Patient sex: M
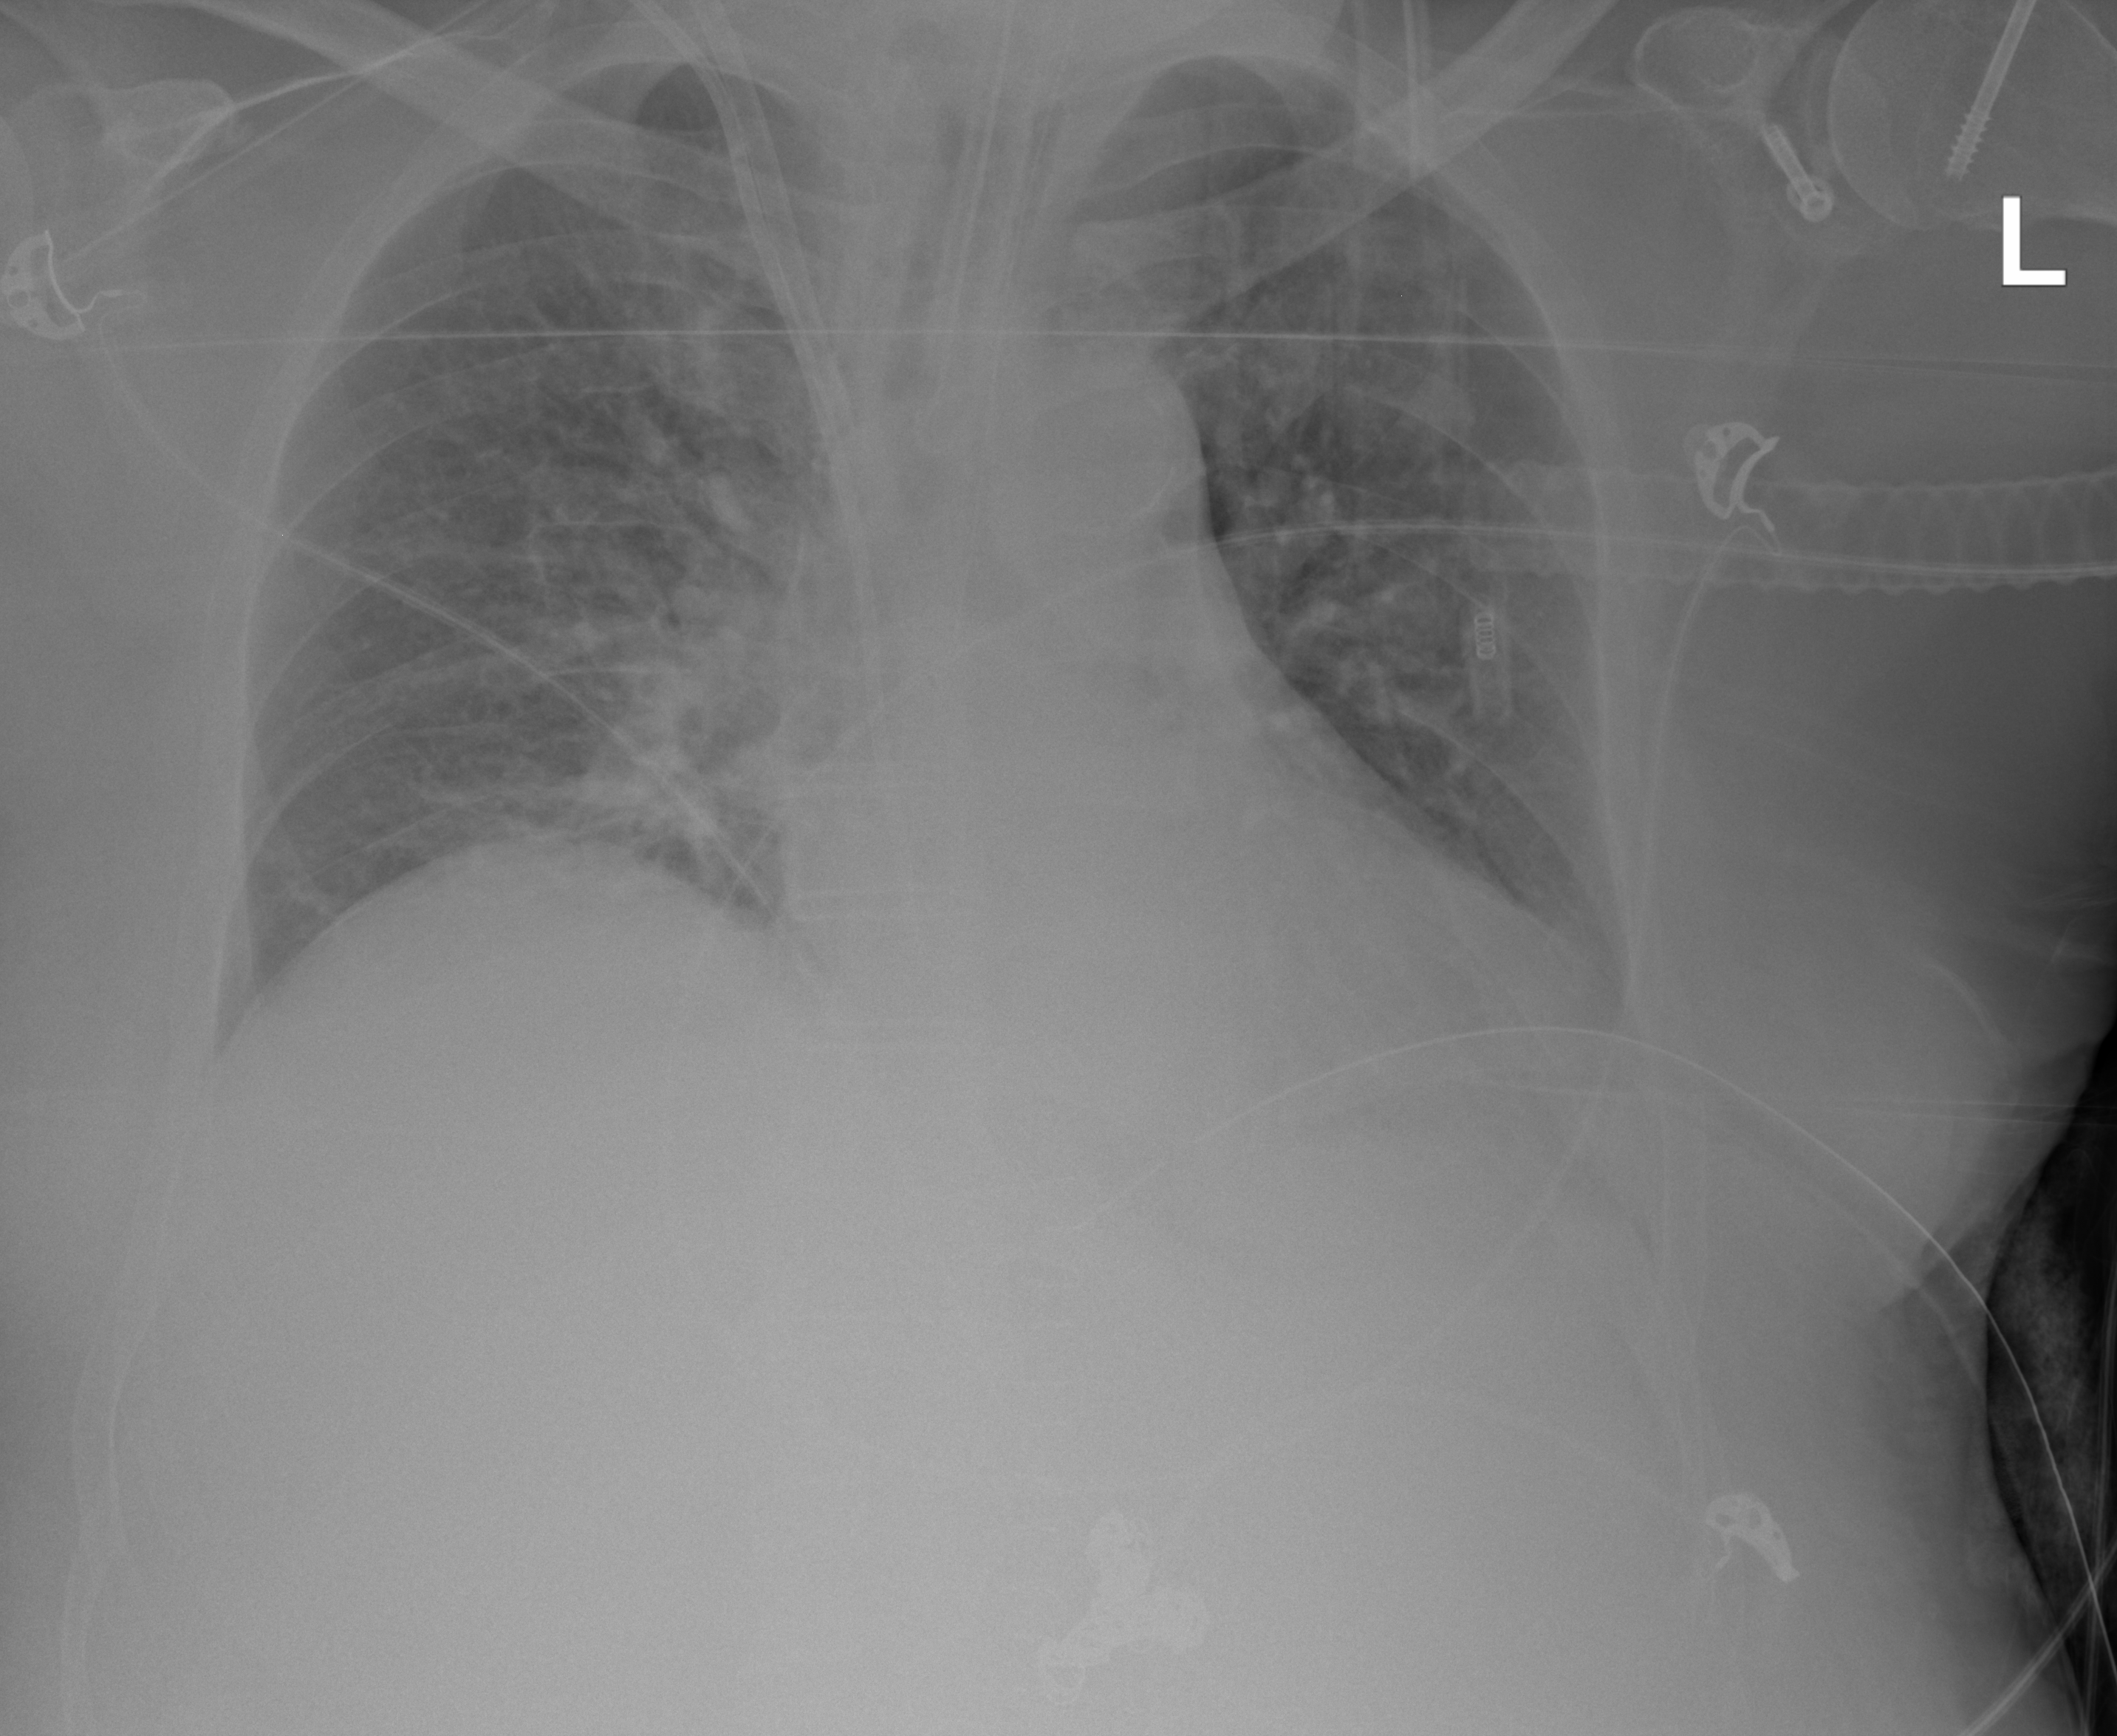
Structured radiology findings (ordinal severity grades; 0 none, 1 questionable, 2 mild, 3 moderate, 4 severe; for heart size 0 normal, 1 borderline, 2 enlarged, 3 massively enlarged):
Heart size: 2
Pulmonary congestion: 2
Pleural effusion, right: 0
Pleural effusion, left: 1
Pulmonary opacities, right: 2
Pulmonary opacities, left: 2
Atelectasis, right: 2
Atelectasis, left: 2